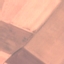
Land use / land cover class: AnnualCrop